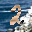
Label: 2